Question: I have been creating an RSS Feed and I am getting an error.
When I typed in this code >
'''
UITableViewCell *cell = [tableView dequeueReusableCellWithIdentifier:CellIdentifier forIndexPath:indexPath];
'''
I get an error Thread 1:Signal SIGARBT
I fix this error by typing this.
'''
static NSString *CellIdentifier = @"Cell";
[self.tableView registerClass:[UITableViewCell class] forCellReuseIdentifier:CellIdentifier];
'''
But this complicated the problem even more because when it works I cannot click on the cell and it will not work and prepare for the segue so when I click on the cell it is not going to the next View Controller. That is even worse so i get rid of.
'''
static NSString *CellIdentifier = @"Cell";
[self.tableView registerClass:[UITableViewCell class] forCellReuseIdentifier:CellIdentifier];
'''
^^^^
This above code is located in viewDidLoad
Once I get rid of that piece of code
when I open my app I get 'Thread 1: Signal SIGARBT' on the line 'UITableViewCell *cell = [tableView dequeueReusableCellWithIdentifier:CellIdentifier forIndexPath:indexPath];'
I have tried everything this error is not getting fixed please give a fix to Signal SIGARBT.
This is my full code.
'''
//
// AppMain.m
// fcffv
//
// Created by Ajay Venkat on 6/09/2014.
// Copyright (c) 2014 AJTech. All rights reserved.
//
#import "AppMain.h"
#import "AppDetail.h"
@interface AppMain () {
NSXMLParser *parser;
NSMutableArray *feeds;
NSMutableDictionary *item;
NSMutableString *title;
NSMutableString *link;
NSString *element;
}
@end
@implementation AppMain
- (void)awakeFromNib
{
[super awakeFromNib];
}
- (void)viewDidLoad {
[super viewDidLoad];
static NSString *CellIdentifier = @"Cell";
[self.tableView registerClass:[UITableViewCell class] forCellReuseIdentifier:CellIdentifier];
feeds = [[NSMutableArray alloc] init];
NSURL *url = [NSURL URLWithString:@"http://bountyboulevardss.eq.edu.au/?cat=3&feed=rss2"];
parser = [[NSXMLParser alloc] initWithContentsOfURL:url];
[parser setDelegate:self];
[parser setShouldResolveExternalEntities:NO];
[parser parse];
}
- (void)didReceiveMemoryWarning
{
[super didReceiveMemoryWarning];
// Dispose of any resources that can be recreated.
}
#pragma mark - Table View
- (NSInteger)numberOfSectionsInTableView:(UITableView *)tableView {
return 1;
}
- (NSInteger)tableView:(UITableView *)tableView numberOfRowsInSection:(NSInteger)section {
return feeds.count;
}
- (UITableViewCell *)tableView:(UITableView *)tableView cellForRowAtIndexPath:(NSIndexPath *)indexPath {
static NSString *CellIdentifier = @"Cell";
UITableViewCell *cell = [tableView dequeueReusableCellWithIdentifier:CellIdentifier forIndexPath:indexPath];
cell.textLabel.text = [[feeds objectAtIndex:indexPath.row] objectForKey: @"title"];
return cell;
}
- (void)tableView:(UITableView *)tableView didSelectRowAtIndexPath:(NSIndexPath *)indexPath {
self.tableView.delegate = self;
self.tableView.dataSource = self;
}
- (void)parser:(NSXMLParser *)parser didStartElement:(NSString *)elementName namespaceURI:(NSString *)namespaceURI qualifiedName:(NSString *)qName attributes:(NSDictionary *)attributeDict {
element = elementName;
if ([element isEqualToString:@"item"]) {
item = [[NSMutableDictionary alloc] init];
title = [[NSMutableString alloc] init];
link = [[NSMutableString alloc] init];
}
}
- (void)parser:(NSXMLParser *)parser didEndElement:(NSString *)elementName namespaceURI:(NSString *)namespaceURI qualifiedName:(NSString *)qName {
if ([elementName isEqualToString:@"item"]) {
[item setObject:title forKey:@"title"];
[item setObject:link forKey:@"link"];
[feeds addObject:[item copy]];
}
}
- (void)parser:(NSXMLParser *)parser foundCharacters:(NSString *)string {
if ([element isEqualToString:@"title"]) {
[title appendString:string];
} else if ([element isEqualToString:@"link"]) {
[link appendString:string];
}
}
- (void)parserDidEndDocument:(NSXMLParser *)parser {
[self.tableView reloadData];
}
- (void)prepareForSegue:(UIStoryboardSegue *)segue sender:(id)sender {
if ([[segue identifier] isEqualToString:@"showDetail"]) {
NSIndexPath *indexPath = [self.tableView indexPathForSelectedRow];
NSString *string = [feeds[indexPath.row] objectForKey: @"link"];
[[segue destinationViewController] setUrl:string];
}
}
@end
'''
Image :

This is the image ^^^
Guys please help.
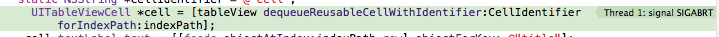
Answer: Make sure you give cellIdentifier of the cell in StoryBoard as as i can see you have written 'static NSString *CellIdentifier = @"Cell";'